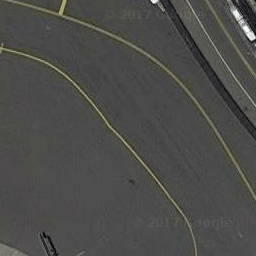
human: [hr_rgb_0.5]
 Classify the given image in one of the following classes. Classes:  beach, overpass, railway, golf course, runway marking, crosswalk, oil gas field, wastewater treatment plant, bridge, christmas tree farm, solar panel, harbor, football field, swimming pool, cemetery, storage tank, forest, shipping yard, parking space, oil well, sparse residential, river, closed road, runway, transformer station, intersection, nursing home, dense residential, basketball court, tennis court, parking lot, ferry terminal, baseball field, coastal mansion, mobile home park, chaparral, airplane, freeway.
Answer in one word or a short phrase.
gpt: runway marking